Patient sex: F
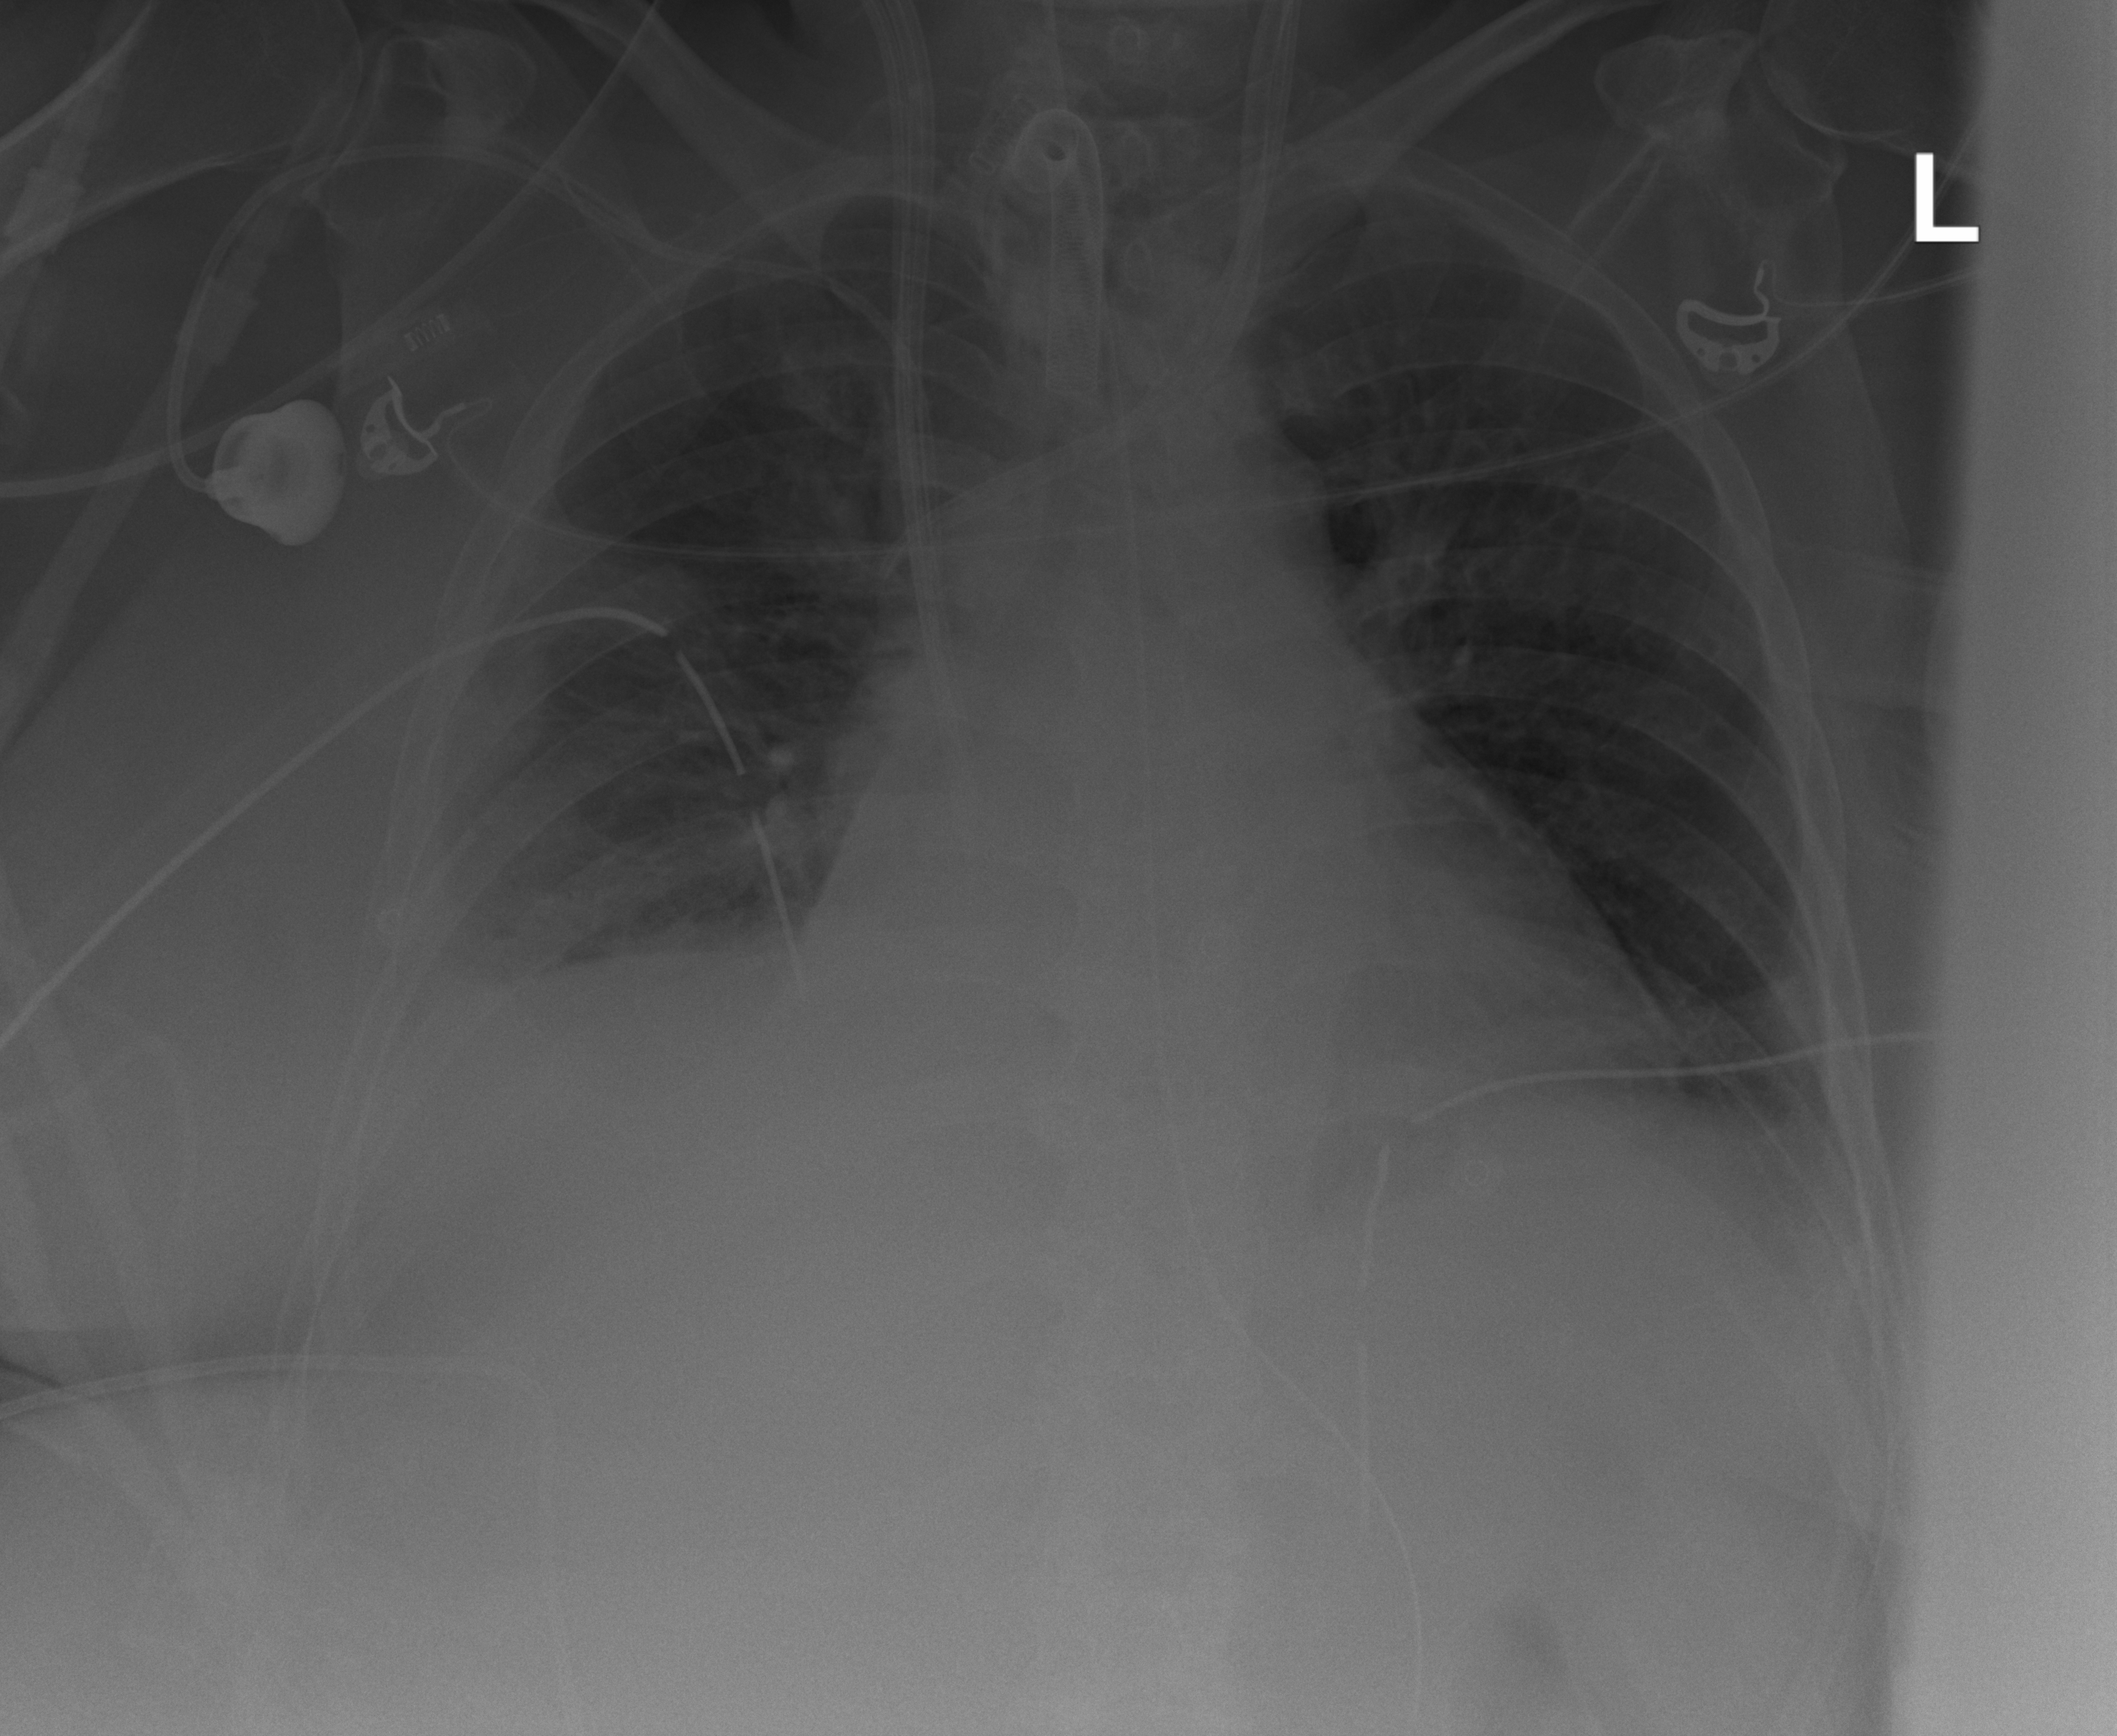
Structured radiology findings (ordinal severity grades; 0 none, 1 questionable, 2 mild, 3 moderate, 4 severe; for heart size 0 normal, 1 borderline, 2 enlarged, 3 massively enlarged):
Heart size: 1
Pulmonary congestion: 0
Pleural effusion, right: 2
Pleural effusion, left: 2
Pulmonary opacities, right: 1
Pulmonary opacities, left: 0
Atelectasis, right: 2
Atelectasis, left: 2